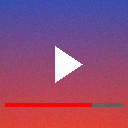
Screen state: on